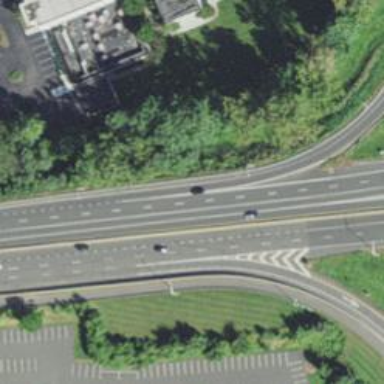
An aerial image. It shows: Motorway junction.